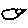
Label: bird